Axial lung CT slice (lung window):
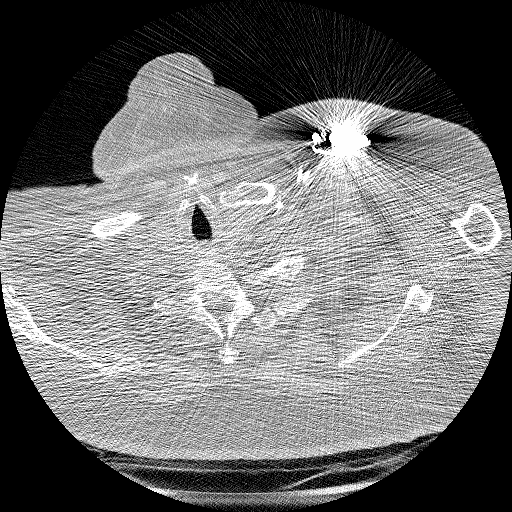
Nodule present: no